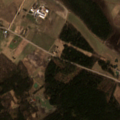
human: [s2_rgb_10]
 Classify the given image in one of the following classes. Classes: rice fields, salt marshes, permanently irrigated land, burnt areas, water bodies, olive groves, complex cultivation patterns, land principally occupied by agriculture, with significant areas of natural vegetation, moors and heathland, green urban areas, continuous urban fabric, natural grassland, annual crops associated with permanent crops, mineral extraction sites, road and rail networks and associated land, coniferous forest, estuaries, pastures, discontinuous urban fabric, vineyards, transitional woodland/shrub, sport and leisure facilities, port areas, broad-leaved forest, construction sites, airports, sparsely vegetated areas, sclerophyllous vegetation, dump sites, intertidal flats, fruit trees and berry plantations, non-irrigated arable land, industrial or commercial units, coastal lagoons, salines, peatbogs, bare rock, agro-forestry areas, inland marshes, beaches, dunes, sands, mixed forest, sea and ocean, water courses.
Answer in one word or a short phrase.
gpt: non-irrigated arable land, complex cultivation patterns, coniferous forest